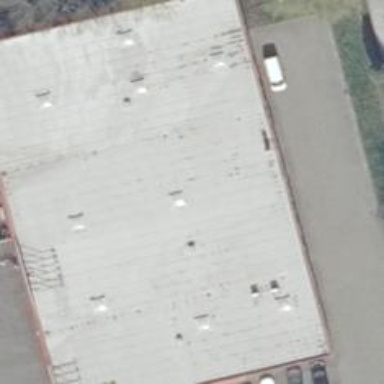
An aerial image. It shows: Retail building.